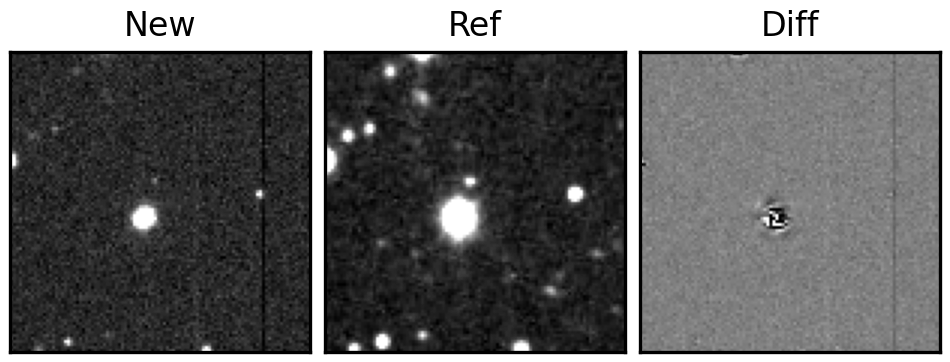
Label: bogus